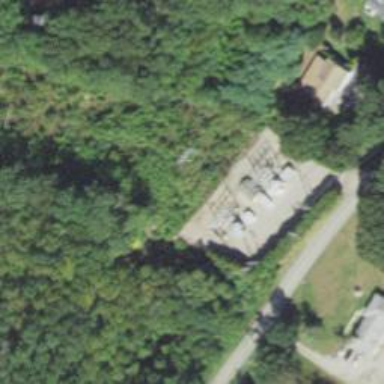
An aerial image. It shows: Distribution level power substation.